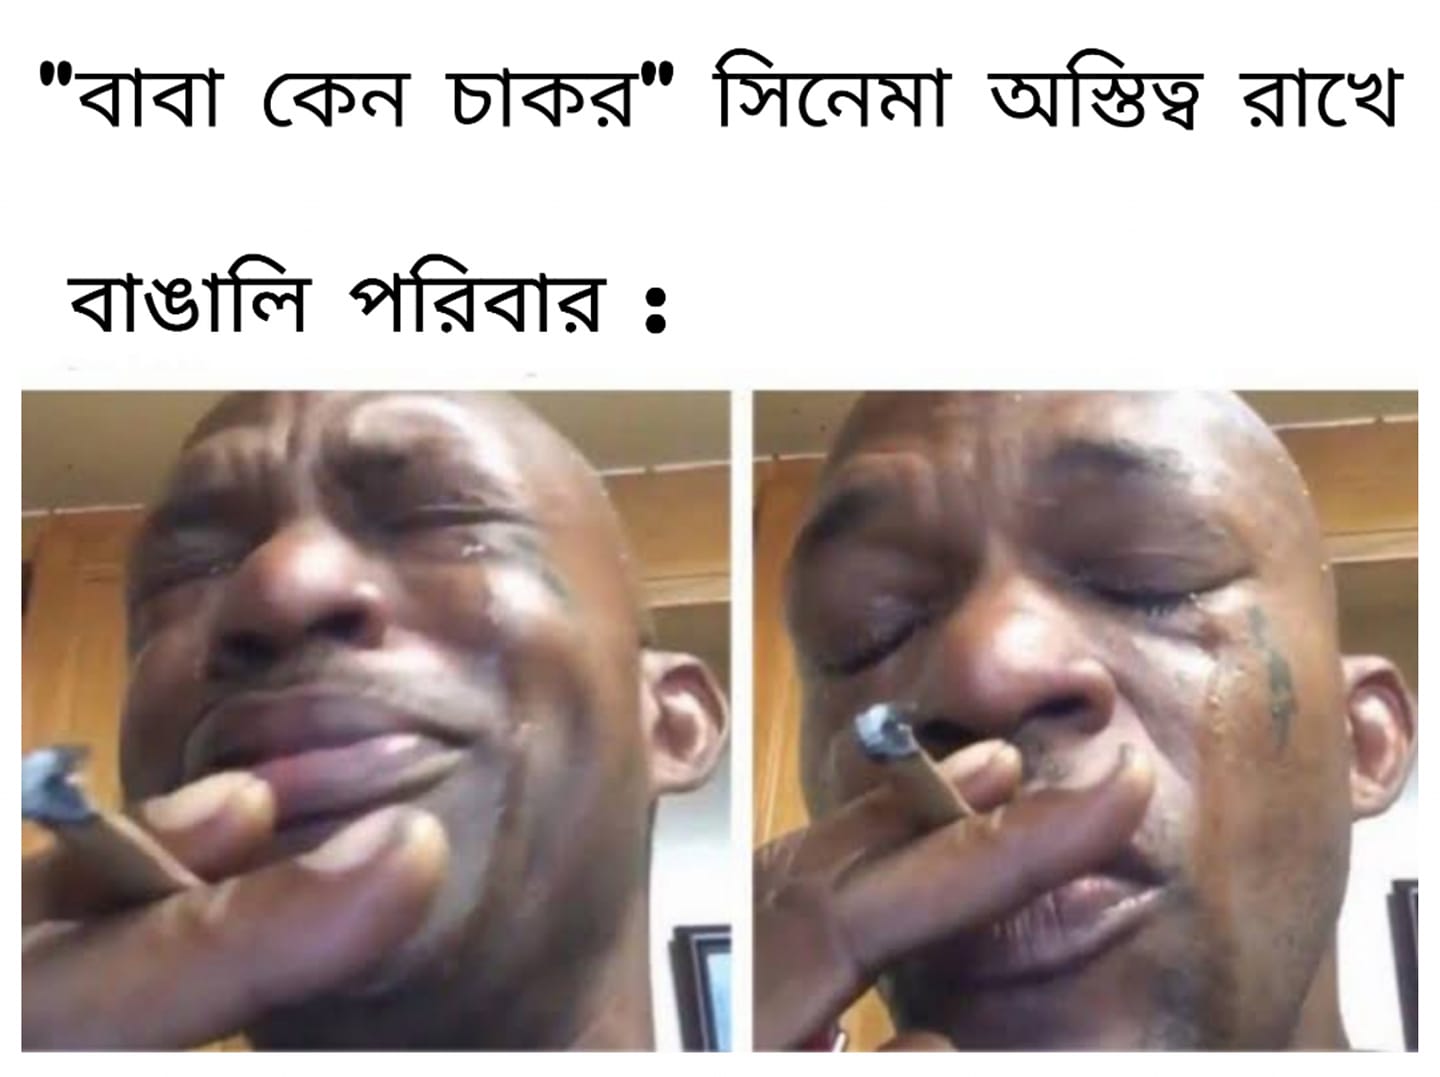
Caption: " বাবা কেন চাকর " সিনেমা অস্তিত্ব রাখে    বাঙালি পরিবার :
Label: non-hate